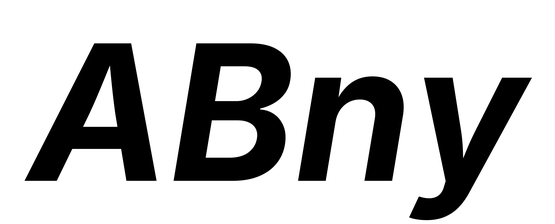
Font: Inter-Italic_Bold_Italic